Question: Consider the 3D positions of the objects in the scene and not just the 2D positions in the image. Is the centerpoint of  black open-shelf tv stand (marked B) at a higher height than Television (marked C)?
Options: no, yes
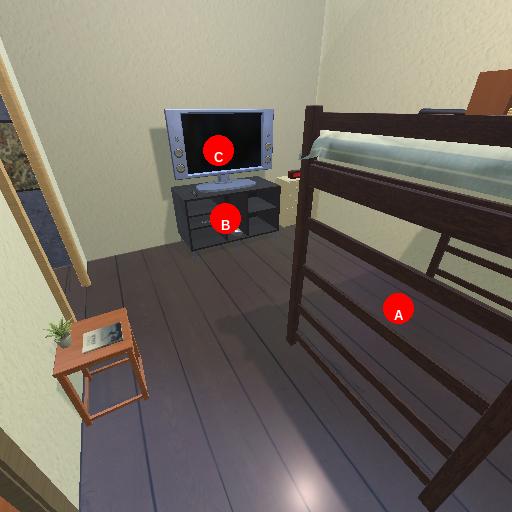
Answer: no